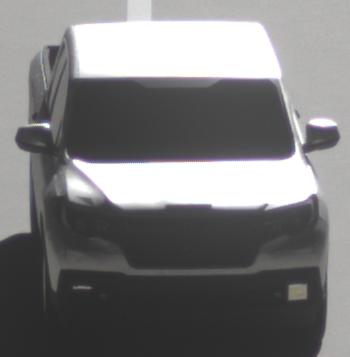
Make: Honda
Model: Ridgeline
Detailed model: Gen. 2
Model produced from: 2016
Model produced until: 2020
Doors: 4
Color: white
Road condition: dry road
Daytime: morning or afternoon
Contrast: high contrast